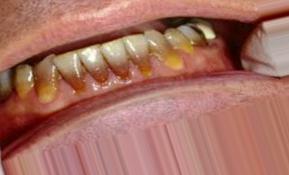
Condition: Tooth Discoloration